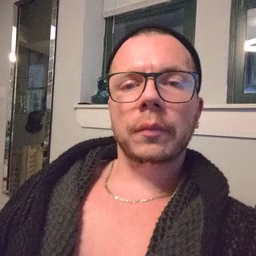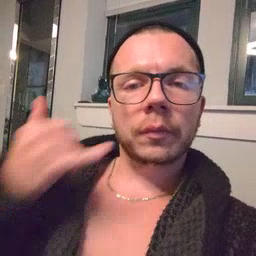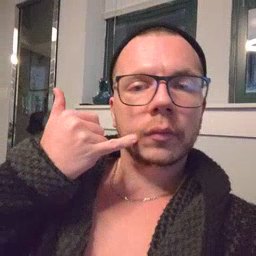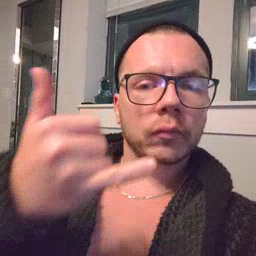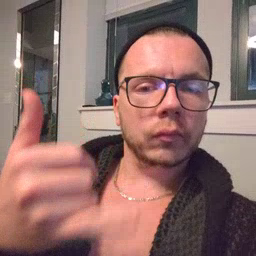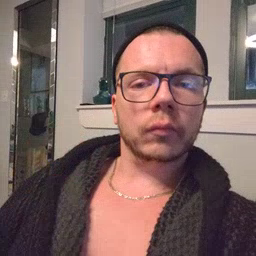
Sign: callonphone